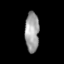
Tissue: skin
Cell type: Endothelial cells
Senescence score: 0.72
Nuclear area (px): 546
Mean DAPI intensity: 159.137